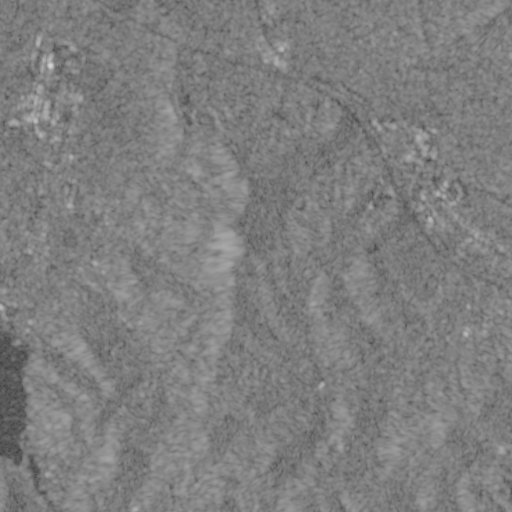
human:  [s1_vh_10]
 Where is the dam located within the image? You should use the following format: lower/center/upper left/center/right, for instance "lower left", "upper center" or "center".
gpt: The dam is located in the lower left of the image.
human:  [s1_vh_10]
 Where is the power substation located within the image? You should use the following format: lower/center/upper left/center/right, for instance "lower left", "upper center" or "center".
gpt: The power substation is located in the upper left of the image.
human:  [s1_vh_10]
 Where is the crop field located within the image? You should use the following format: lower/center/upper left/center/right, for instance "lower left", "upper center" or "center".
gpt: There is no crop field in the image.

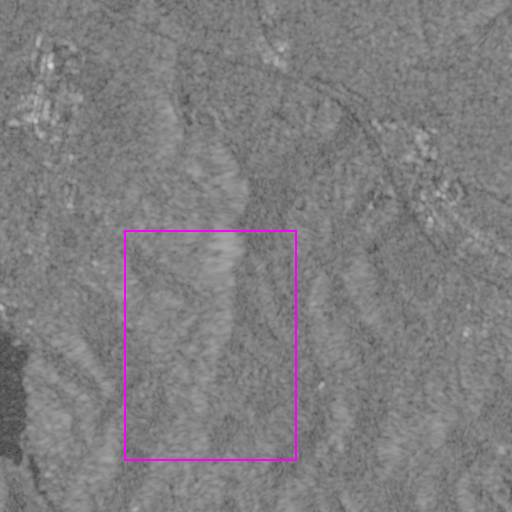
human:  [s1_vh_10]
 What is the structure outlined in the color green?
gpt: There is no green outline.
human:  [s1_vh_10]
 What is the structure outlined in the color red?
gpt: There is no structure outlined in red.